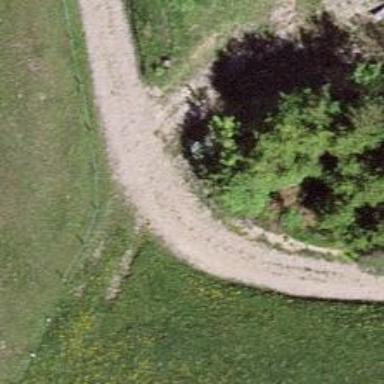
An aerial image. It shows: Track with fine gravel surface graded as grade 2.